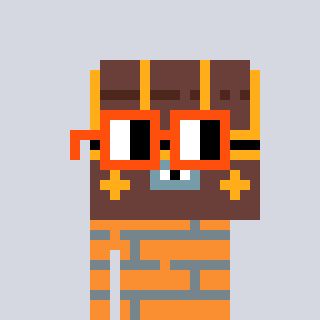
a pixel art character with square orange glasses, a treasure chest-shaped head and a orange-colored body on a cool background